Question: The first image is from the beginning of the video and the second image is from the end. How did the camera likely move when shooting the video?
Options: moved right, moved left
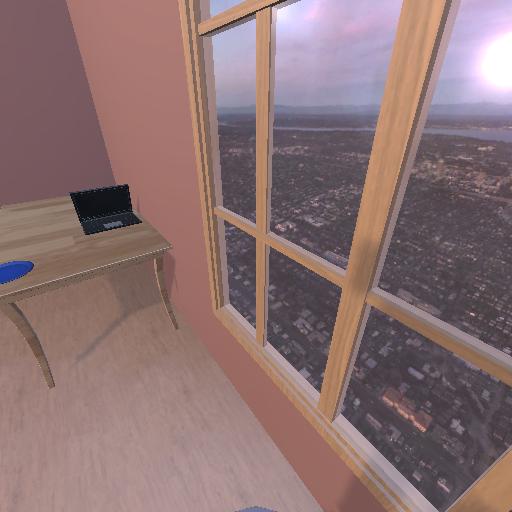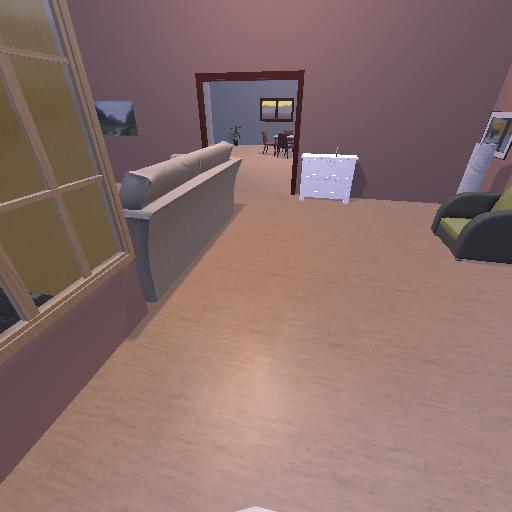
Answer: moved right